Question: i am using bootstrap to build a template for a project, and i need to center some social icons, here is an image:

Now, i have some JS that decides if i need to append 1 or 2 social icons, incase of 1 icons, i just want to center it, incase of 2 icons, i want to center them next to eachother with a small margin.
Is this possible with CSS alone?
In the image, i just applied a margin-left, and since they are floating left, this aligns them somewhat, but this is not responsive, and it doesnt support a single image.
Here is the HTML:
'''
<div class="row social_row">
<img class="social_icon" id="facebook_share" src="assets/images/social/facebook.png">
<img class="social_icon" src="assets/images/social/pinterest.png">
</div>
'''
Here is the CSS:
'''
.social_row {
margin-right: 15px;
margin-left: 15px;
}
.social_icon {
height: 45px;
width: 45px;
display: block;
float: left;
margin-right: 5%;
}
'''
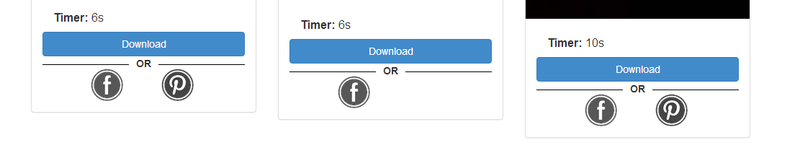
Answer: 'text-align:center' the row ('.text-center' class I believe with Bootstrap) and then put left/right margins on the 'img'.
<URL>
'''
<div class="row social_row text-center">
<img class="social_icon" id="facebook_share" src="assets/images/social/facebook.png">
<img class="social_icon" src="assets/images/social/pinterest.png">
</div>
'''
CSS:
'''
.social_row img {
margin:0 2.5%;
}
'''